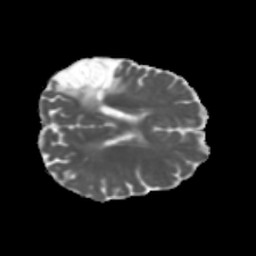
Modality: MD
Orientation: axial
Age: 59
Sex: female
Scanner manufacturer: siemens
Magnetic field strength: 3 T
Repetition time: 5.47 s
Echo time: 0.0854 s